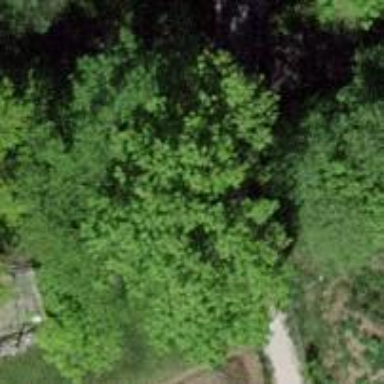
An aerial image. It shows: Path leading to bridge.